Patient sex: F
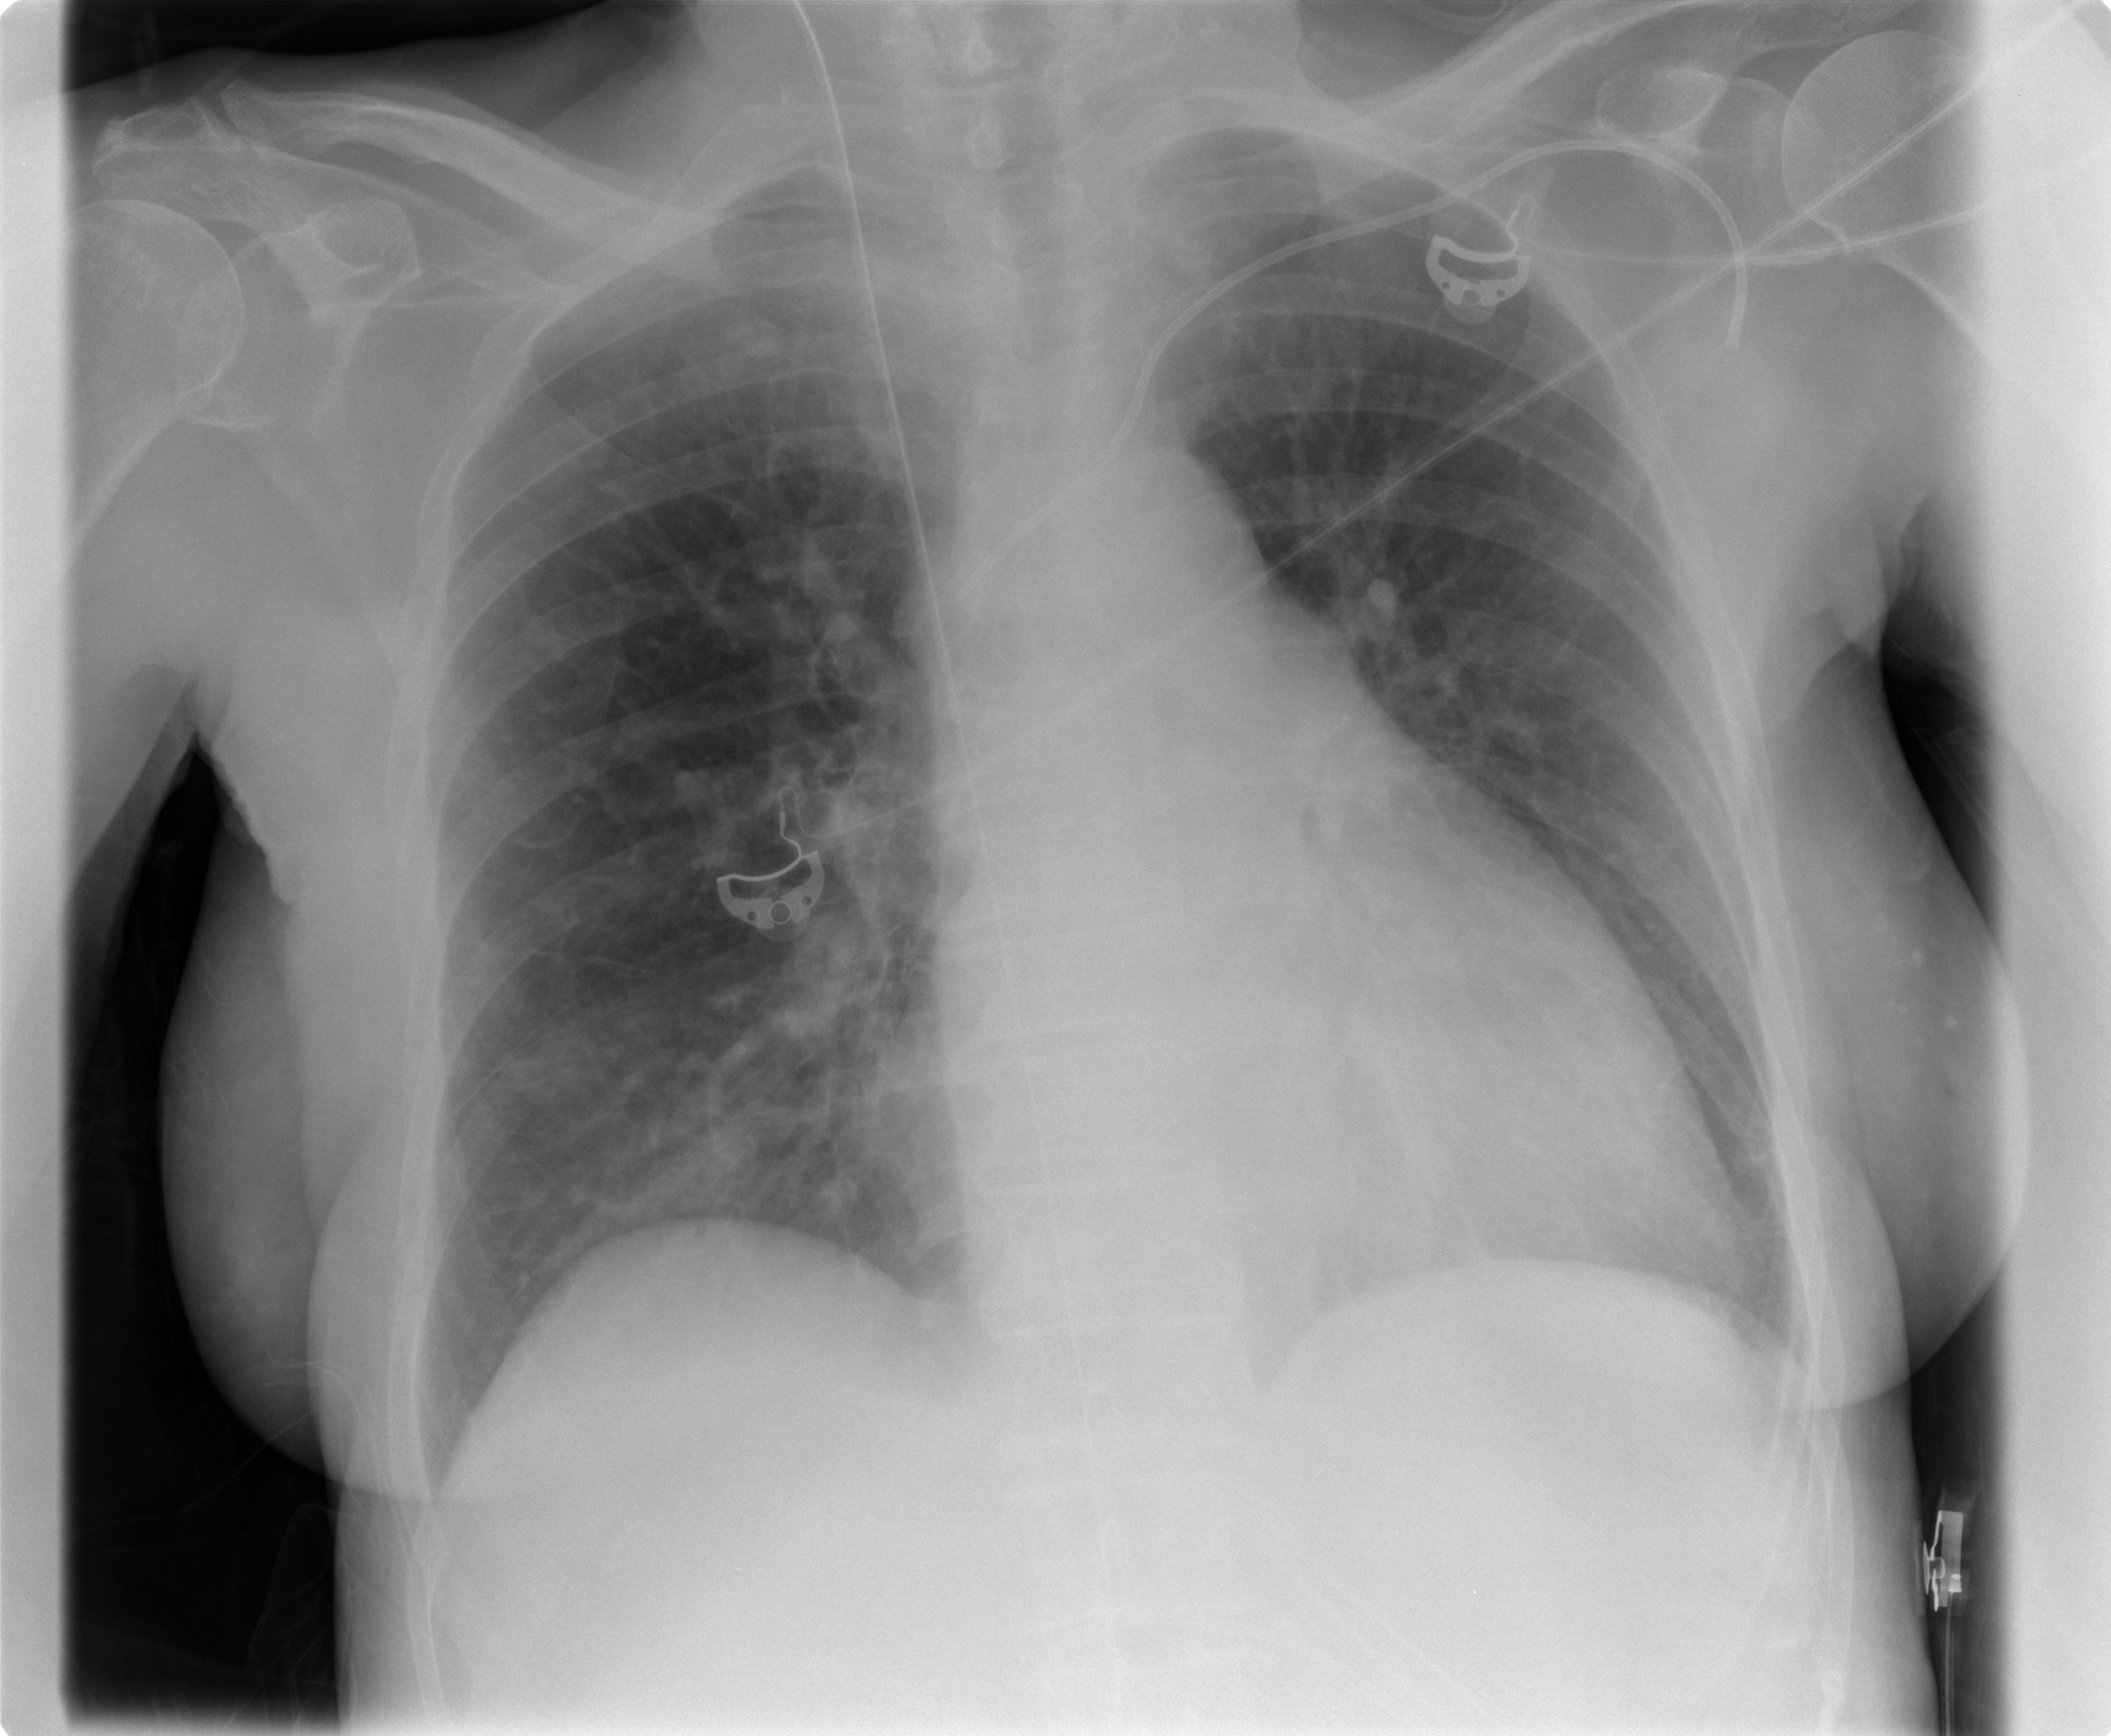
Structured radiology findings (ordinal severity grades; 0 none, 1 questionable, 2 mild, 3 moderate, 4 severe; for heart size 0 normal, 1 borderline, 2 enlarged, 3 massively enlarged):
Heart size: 2
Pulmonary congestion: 0
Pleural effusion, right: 0
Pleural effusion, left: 0
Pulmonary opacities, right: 0
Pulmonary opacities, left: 0
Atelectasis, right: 2
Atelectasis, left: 0